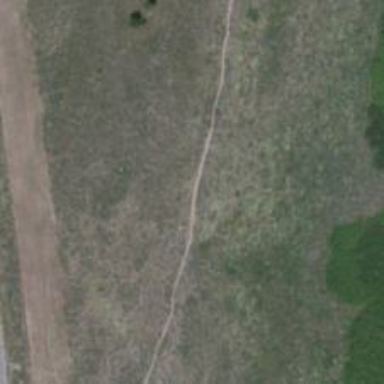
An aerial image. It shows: Path.